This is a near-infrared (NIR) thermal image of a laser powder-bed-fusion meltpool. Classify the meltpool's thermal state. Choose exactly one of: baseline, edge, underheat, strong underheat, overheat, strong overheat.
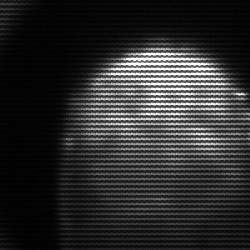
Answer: edge